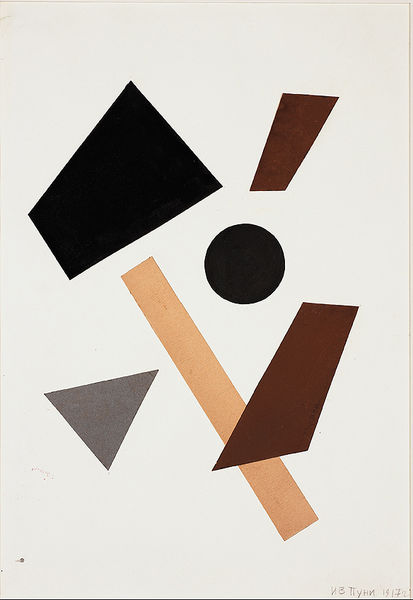
Titel: Untitled, Untitled
Künstler: Ivan Puni
Standort: Amherst (Massachusetts, USA)
Institution: Mead Art Museum, Amherst College
Schlagwörter: beige, white, black, grey, painting, yellow, pink, brown, orange, paper, abstract, rectangle, square, dot, signature, circle, forms, shapes, paint, round, collage, ball, geometrical, shape, lack, sharp, triangle, date, trianglke, ksquare, stain, overlapping, shap, scatter, black ball, ttyhn